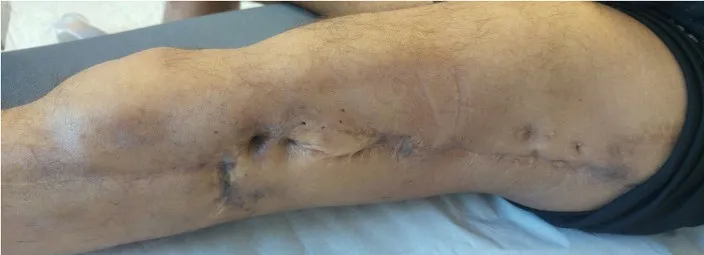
Pre-operative left lower limb lateral side skin status with multiple retractile scars.
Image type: medical_photograph (skin_photograph)